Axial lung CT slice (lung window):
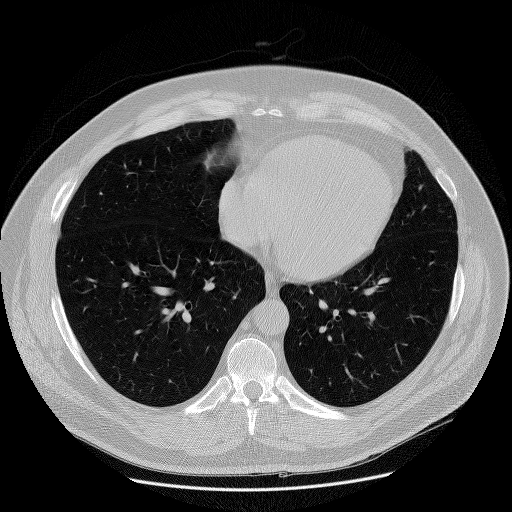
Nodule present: no